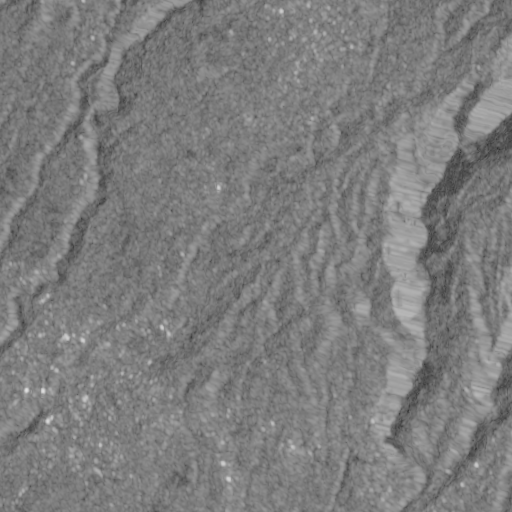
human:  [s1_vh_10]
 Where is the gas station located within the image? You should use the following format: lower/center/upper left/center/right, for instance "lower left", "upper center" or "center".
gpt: The gas station is located in the lower left of the image.
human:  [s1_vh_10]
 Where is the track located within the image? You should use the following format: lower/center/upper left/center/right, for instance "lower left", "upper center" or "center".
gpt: The track is located in the lower left of the image.
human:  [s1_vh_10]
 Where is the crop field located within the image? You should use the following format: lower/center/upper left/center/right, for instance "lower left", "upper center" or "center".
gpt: There is no crop field in the image.

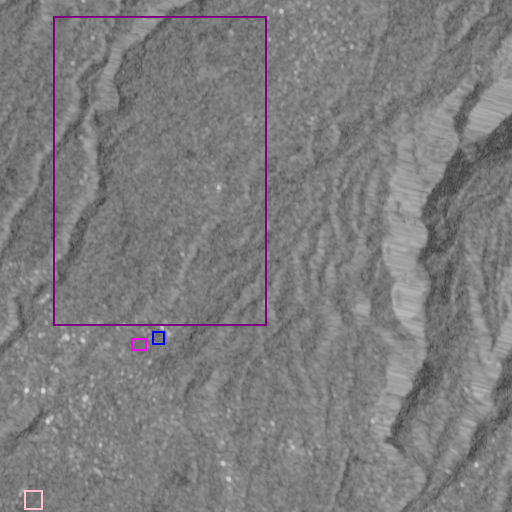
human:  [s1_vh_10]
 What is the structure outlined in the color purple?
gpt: The structure outlined in purple is a crop field.
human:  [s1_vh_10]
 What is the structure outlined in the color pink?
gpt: The structure outlined in pink is a park.
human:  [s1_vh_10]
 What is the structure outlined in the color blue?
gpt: The structure outlined in blue is a stadium.
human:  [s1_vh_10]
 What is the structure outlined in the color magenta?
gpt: The structure outlined in magenta is a track.
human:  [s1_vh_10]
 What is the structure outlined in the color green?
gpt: There is no green outline.